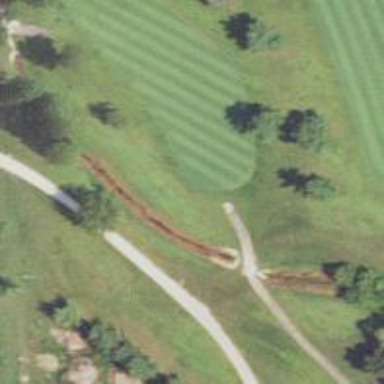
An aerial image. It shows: View of golf hole.